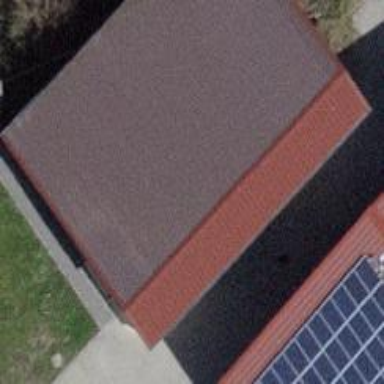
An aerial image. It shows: View of roof of building.